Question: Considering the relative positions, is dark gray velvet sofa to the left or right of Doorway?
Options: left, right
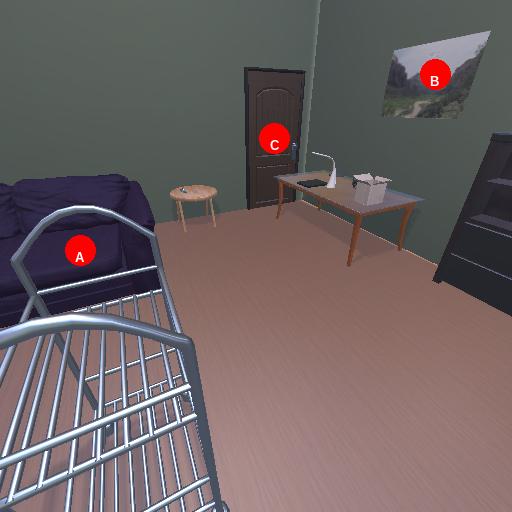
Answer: left